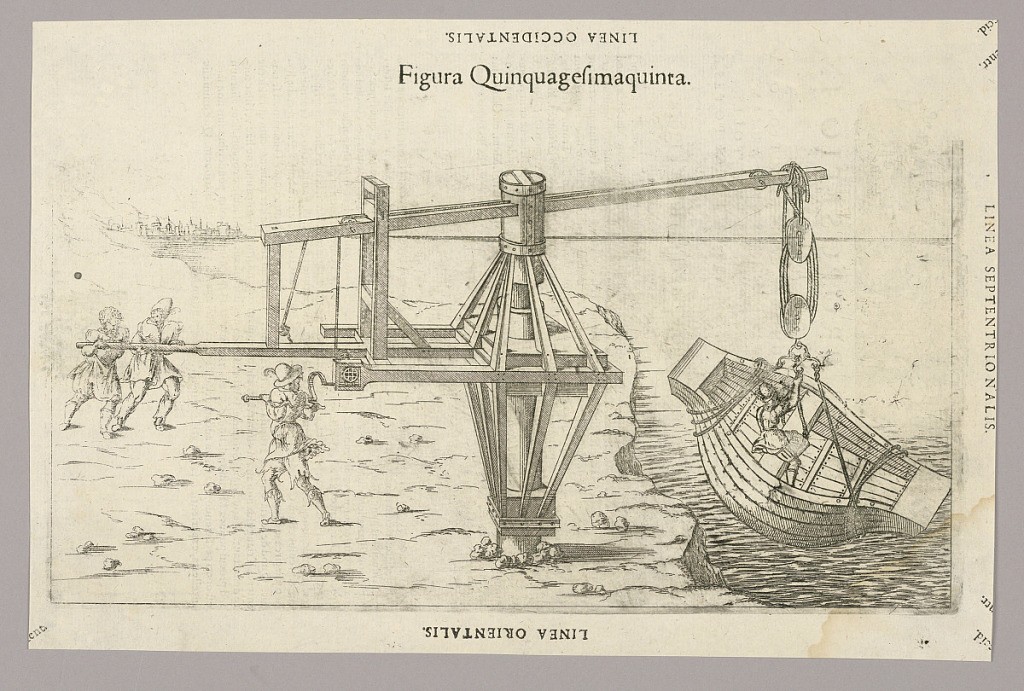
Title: Plate LV from Theatrum instrumentorum et machinarum
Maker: Julio Paschale
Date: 1582
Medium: Woodcut on paper
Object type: Print
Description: Machine for lifting a small boat, right, up a cliff from the water. A crame with hooks, pulleys, and rope. One man winding the rope, and two ready to swing the crane, left. Description in Latin on verso of 1949-152-252.